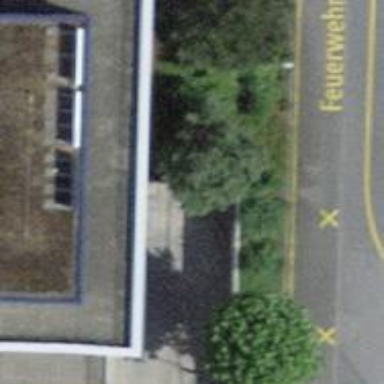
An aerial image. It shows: Parking entrance.